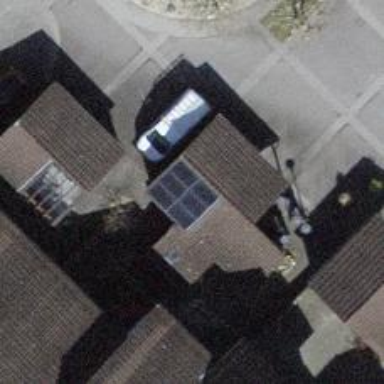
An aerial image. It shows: Solar power generator using photovoltaic method with solar photovoltaic panel types.